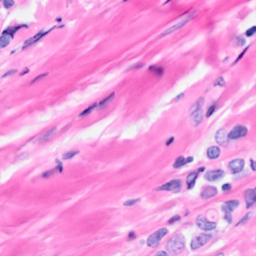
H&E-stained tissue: Breast